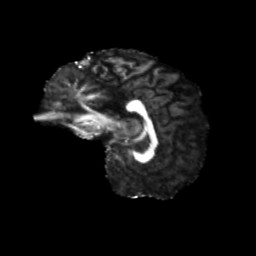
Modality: FA
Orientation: sagittal
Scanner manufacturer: siemens
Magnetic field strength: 3 T
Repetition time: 4 s
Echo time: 0.0594 s